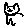
Label: cat